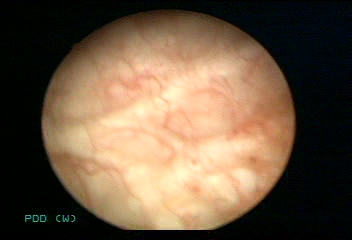
Modality: WLC
Class: Normal mucosa
Bladder cancer association: No